Interaction volume radius: 5 \u00c5
Interaction volume height: 20 \u00c5
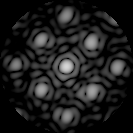
Disorder parameter: 0.2173